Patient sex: M
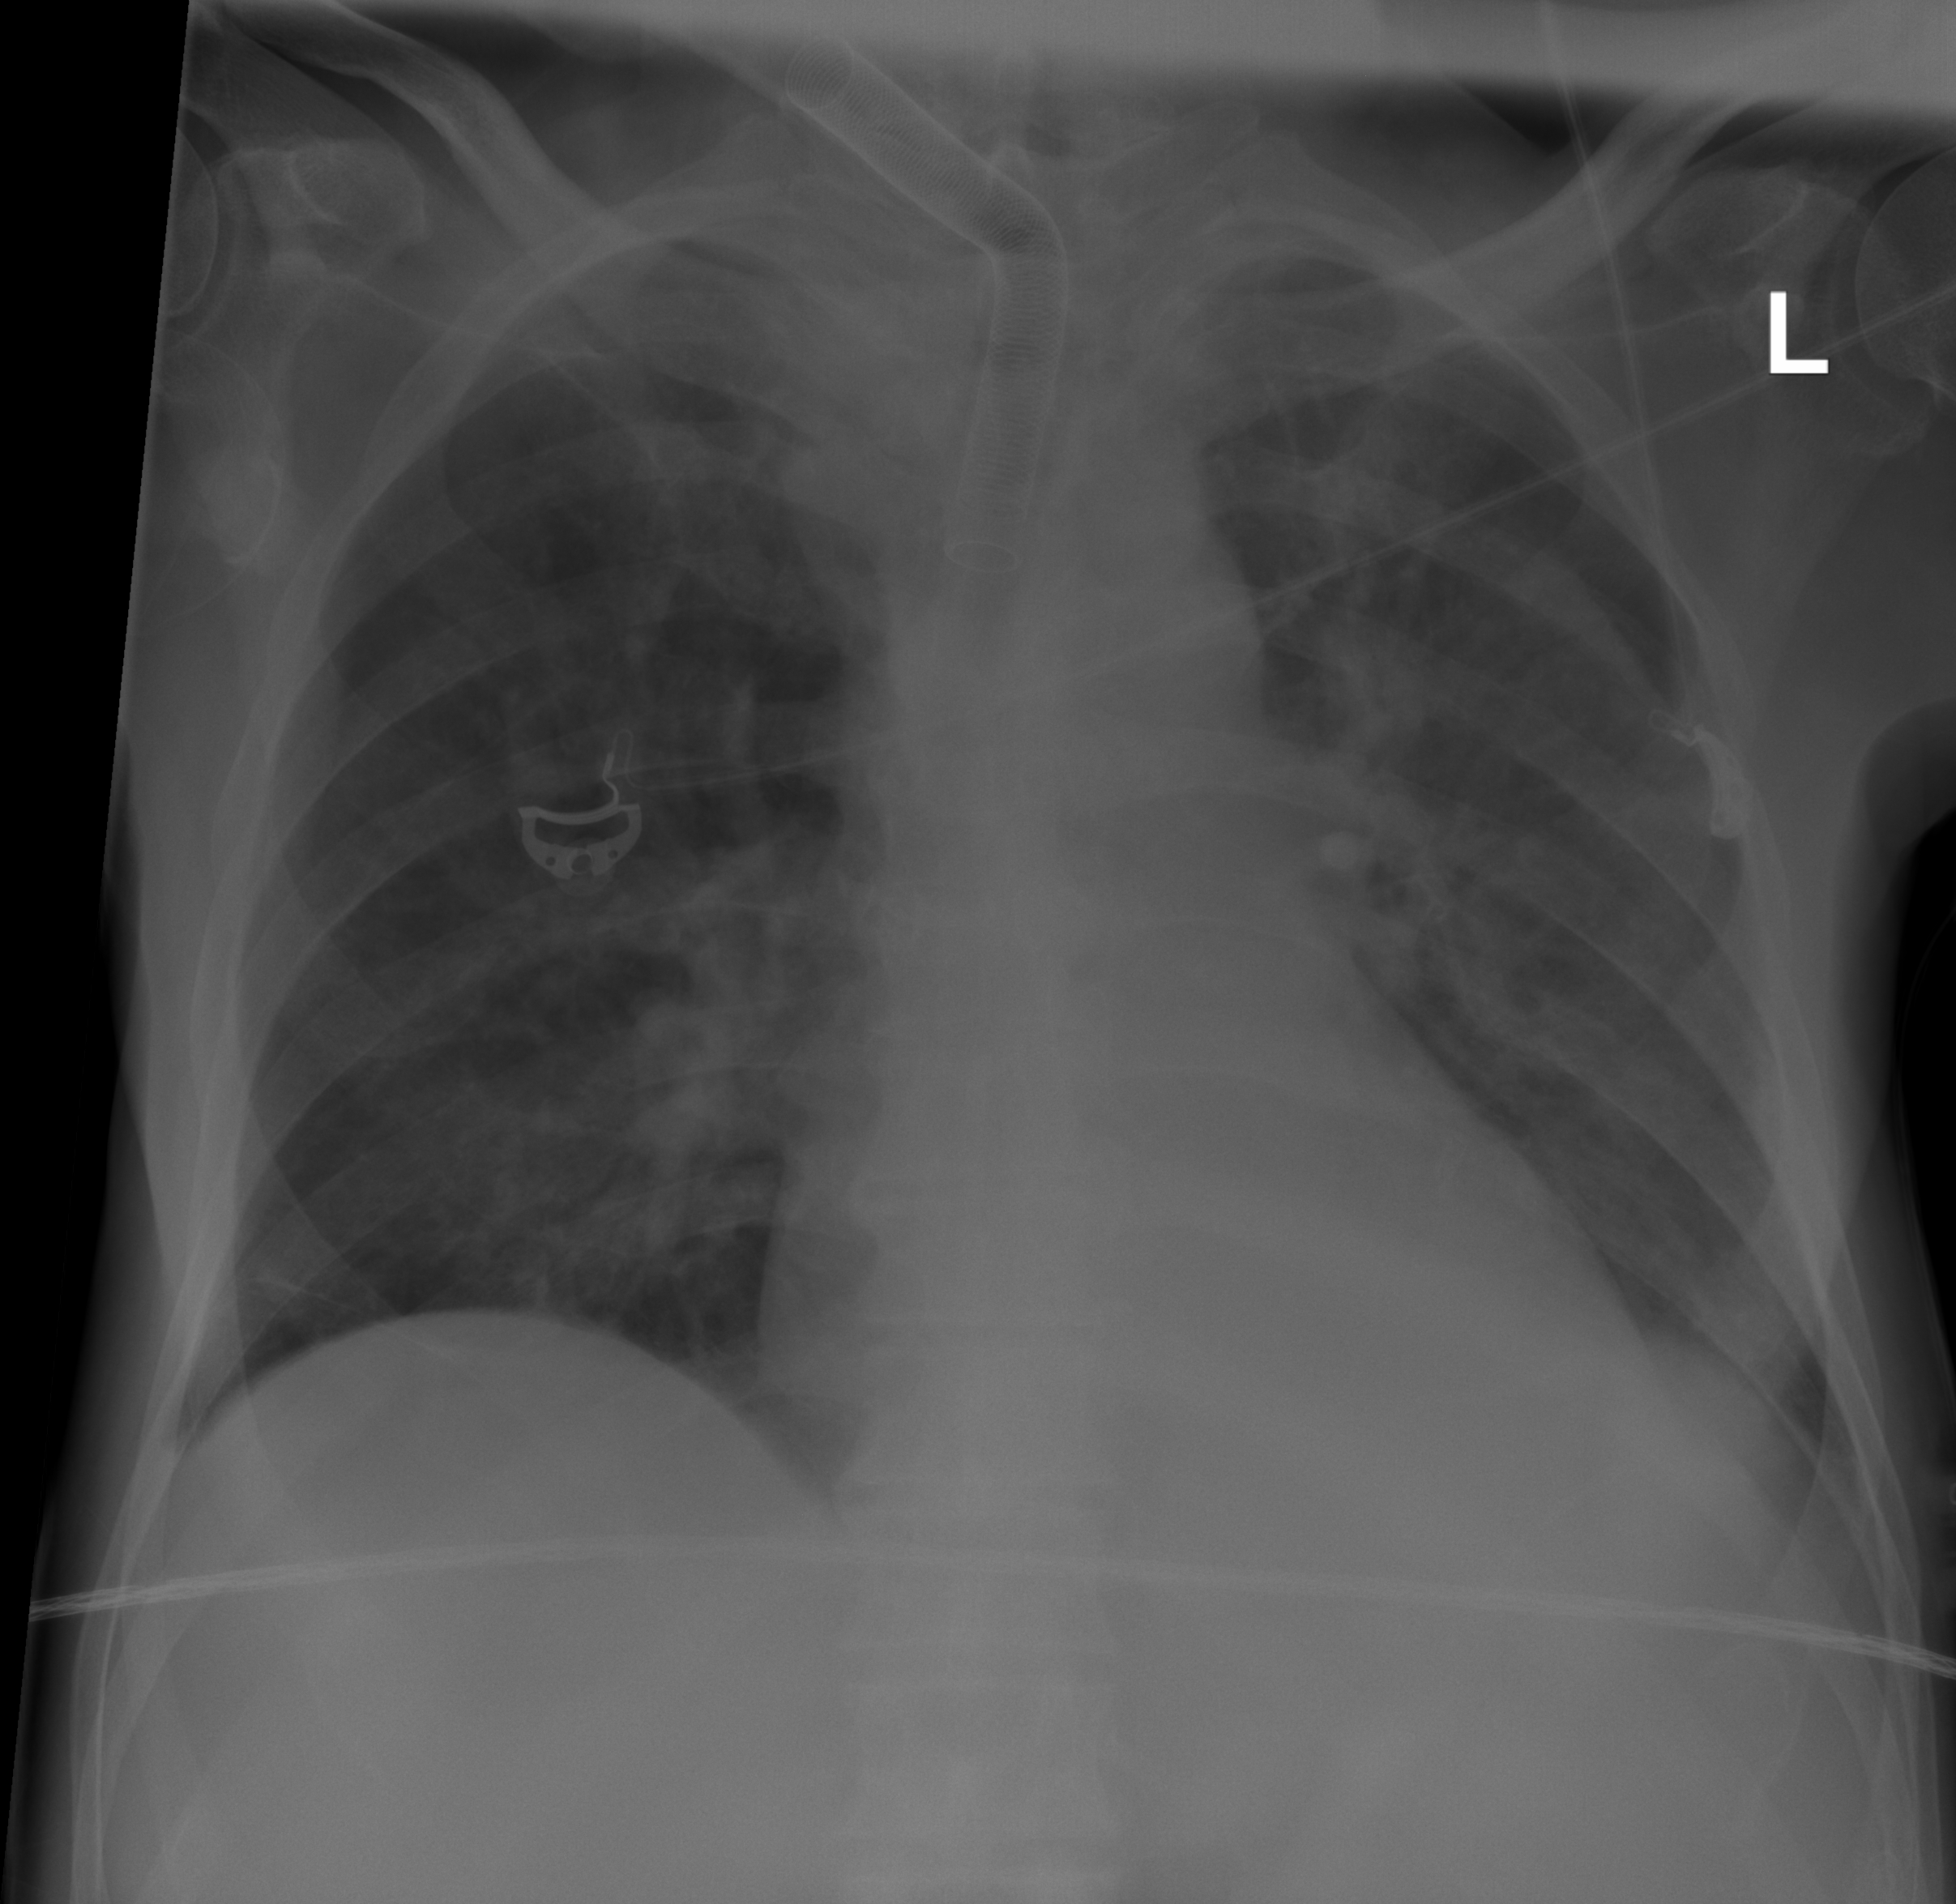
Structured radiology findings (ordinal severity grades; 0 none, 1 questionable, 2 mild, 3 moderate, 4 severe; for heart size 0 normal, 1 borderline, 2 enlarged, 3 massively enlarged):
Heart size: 0
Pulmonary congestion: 0
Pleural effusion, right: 0
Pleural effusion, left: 2
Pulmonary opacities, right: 2
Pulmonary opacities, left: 2
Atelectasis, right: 0
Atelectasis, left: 1